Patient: sex F, age 71
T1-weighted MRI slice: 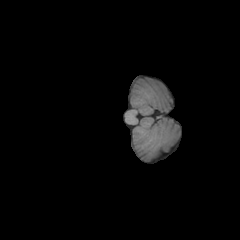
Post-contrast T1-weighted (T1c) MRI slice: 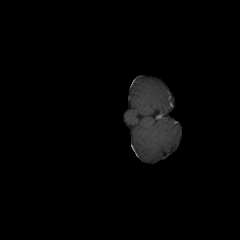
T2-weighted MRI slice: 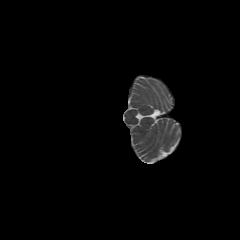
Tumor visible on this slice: no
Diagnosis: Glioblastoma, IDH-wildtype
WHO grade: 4